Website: walmart
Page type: billing-address
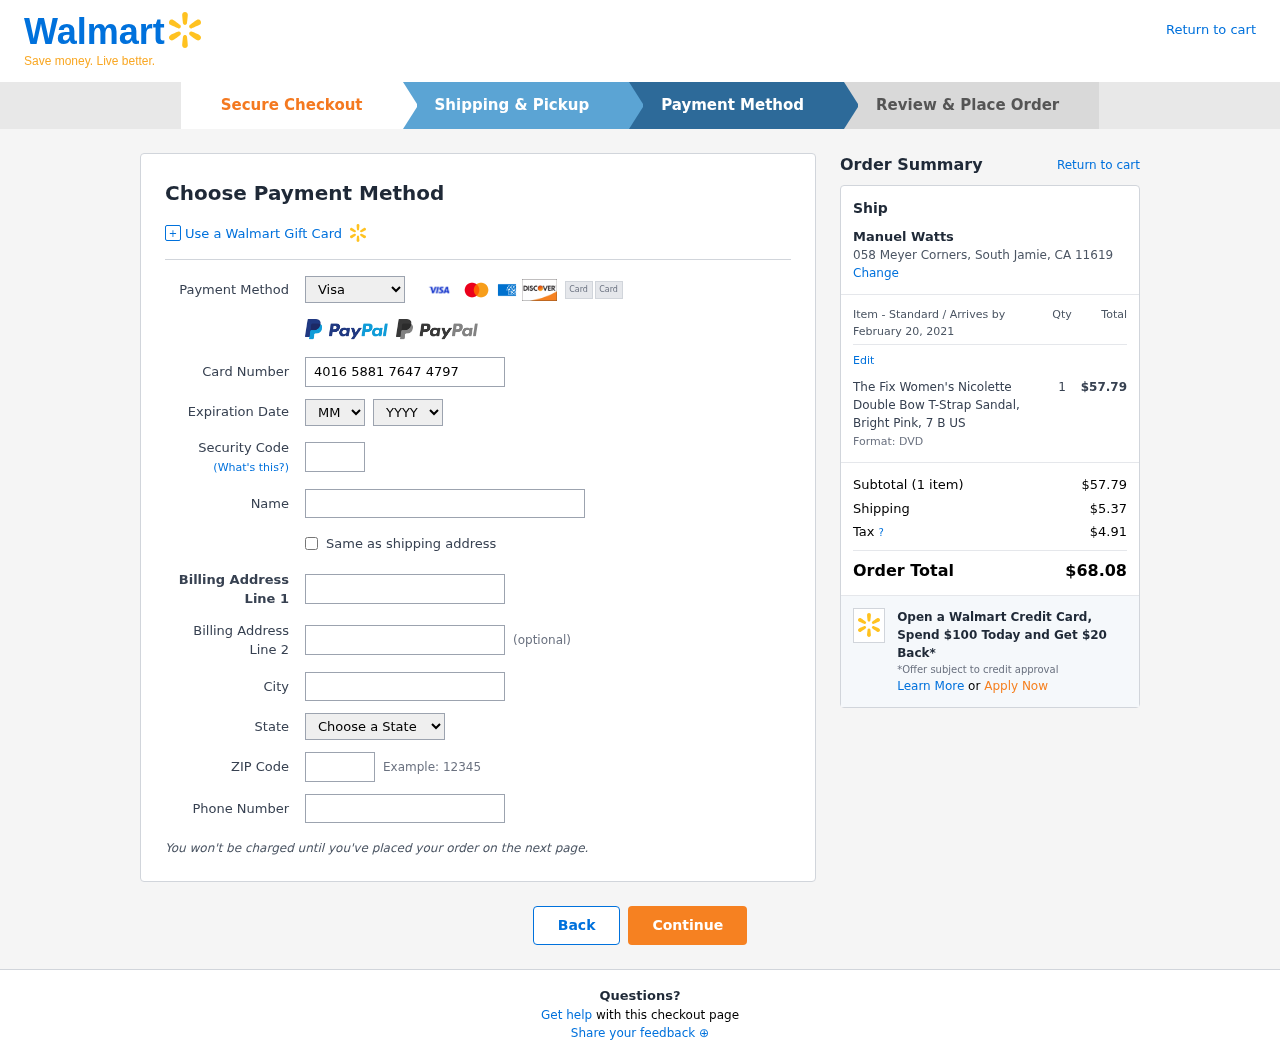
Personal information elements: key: PII_CARD_CVV
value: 840
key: PII_CARD_EXPIRY_MONTH
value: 06
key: PII_CARD_EXPIRY_YEAR
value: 27
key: PII_CARD_NUMBER
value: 4016 5881 7647 4797
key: PII_CARD_TYPE
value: Visa
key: PII_CITY
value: South Jamie
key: PII_CITY_STATE_ZIP
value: South Jamie, CA 11619
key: PII_FULLNAME
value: Manuel Watts
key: PII_PHONE
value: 8483643066
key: PII_POSTCODE
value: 11619
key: PII_STATE
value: California
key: PII_STREET
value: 058 Meyer Corners
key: PII_FULLNAME2
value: Manuel Watts
Product elements: key: PRODUCT1_NAME
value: The Fix Women's Nicolette Double Bow T-Strap Sandal, Bright Pink, 7 B US
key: PRODUCT1_PRICE
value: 57.79
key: PRODUCT1_QUANTITY
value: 1
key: PRODUCT1_DESC
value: Format: DVD
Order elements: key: ORDER_DELIVERY_DATE
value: February 20, 2021
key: ORDER_NUM_ITEMS
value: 1
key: ORDER_SUBTOTAL
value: $57.79
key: ORDER_SHIPPING_COST
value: $5.37
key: ORDER_TAX
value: $4.91
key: ORDER_TOTAL
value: $68.08